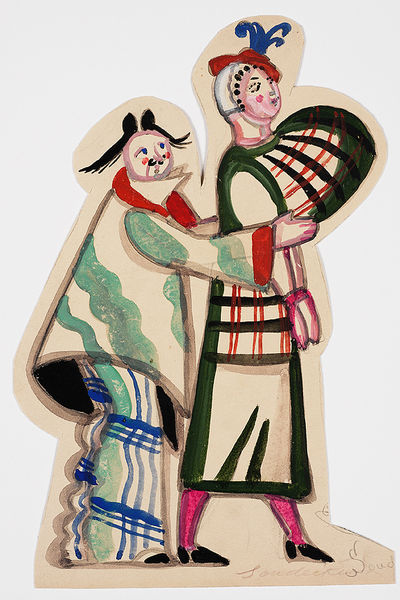
Titel: Theatre Drawing
Künstler: Sergei Iur'evich Sudeikin
Standort: Amherst (Massachusetts, USA)
Institution: Mead Art Museum, Amherst College
Schlagwörter: grün, blue, embrace, feathers, hands, hat, king, men, people, red, stockings, white, women, arm, black, dress, dresses, face, female, figures, green, hair, lady, modern, nose, old, painting, skirt, woman, yellow, japanese, looking, picture, pink, servant, two, feather, hand, frau, man, rock, background, child, eyes, knight, male, drawing, color, bonnet, coat, mouth, caricature, cartoon, coats, hats, sketch, walking, beard, french, couple, wave, suits, abstract, love, mann, rot, arms, blush, cheeks, clothes, design, walk, watercolor, watercolour, art, colorful, colors, detail, pants, shoe, shoes, hut, eye, fingers, play, chinese, stripes, picasso, baby, asian, paint, stripe, pinsel, clown, japan, tan, plain, shirt, hold, anger, light blue, poster, bunt, zeichnung, gentlemen, mustache, moustache, stocking, weiß, make up, personen, queen, romance, holding, hose, funny, rouge, socks, farbe, plaid, hue, clowns, jesters, dolls, flirt, courtship, cardboard, stylistic, painging, cutout, teal, vain, culture, honor, vivid, proper, pinl, zwei, man\, shows, relation, manner, gehen, respect, man holding woman, ignore, shortman, defiance, lady's man, duty, gave, ing, baggy, gobe, cutouts, ward, ywei, abwenden